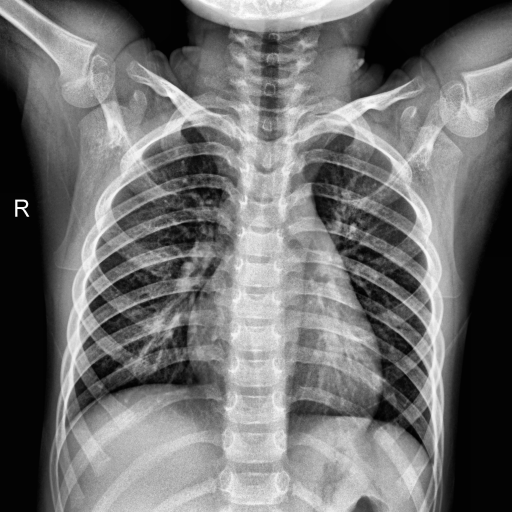
Finding: NORMAL